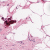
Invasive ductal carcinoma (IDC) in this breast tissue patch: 0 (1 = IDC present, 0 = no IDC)